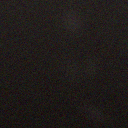
Screen state: off